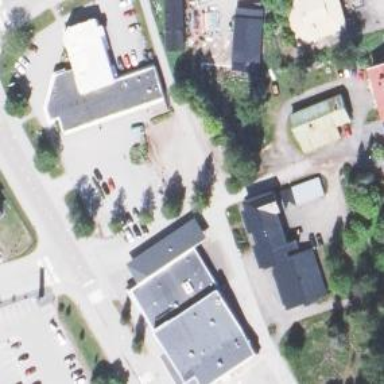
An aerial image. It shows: Supermarket building.